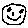
Label: smiley face